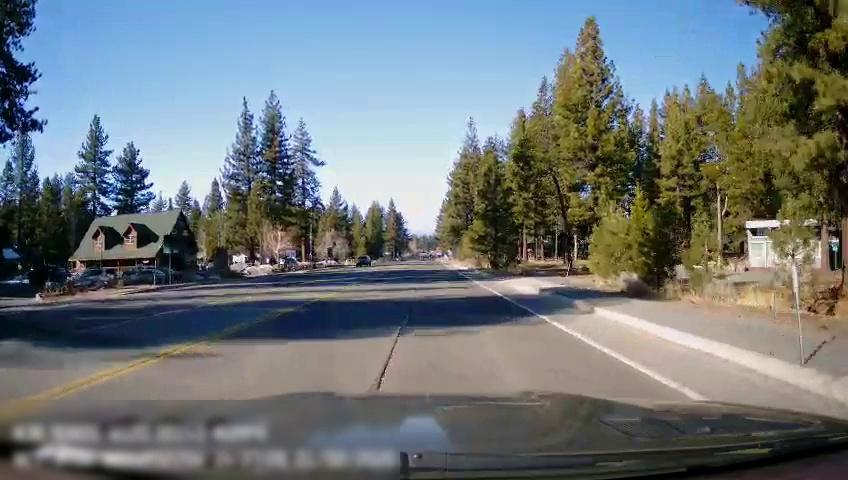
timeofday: Day
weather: Sunny
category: Drivable Space
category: Vehicles | SUV
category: Lanes | Opposite Lane
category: Lanes | Current Lane
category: Lanes | Current Lane
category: Lanes | Current Lane